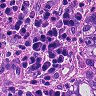
Metastatic tissue present: yes